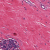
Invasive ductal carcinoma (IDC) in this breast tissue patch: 0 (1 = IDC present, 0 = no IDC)